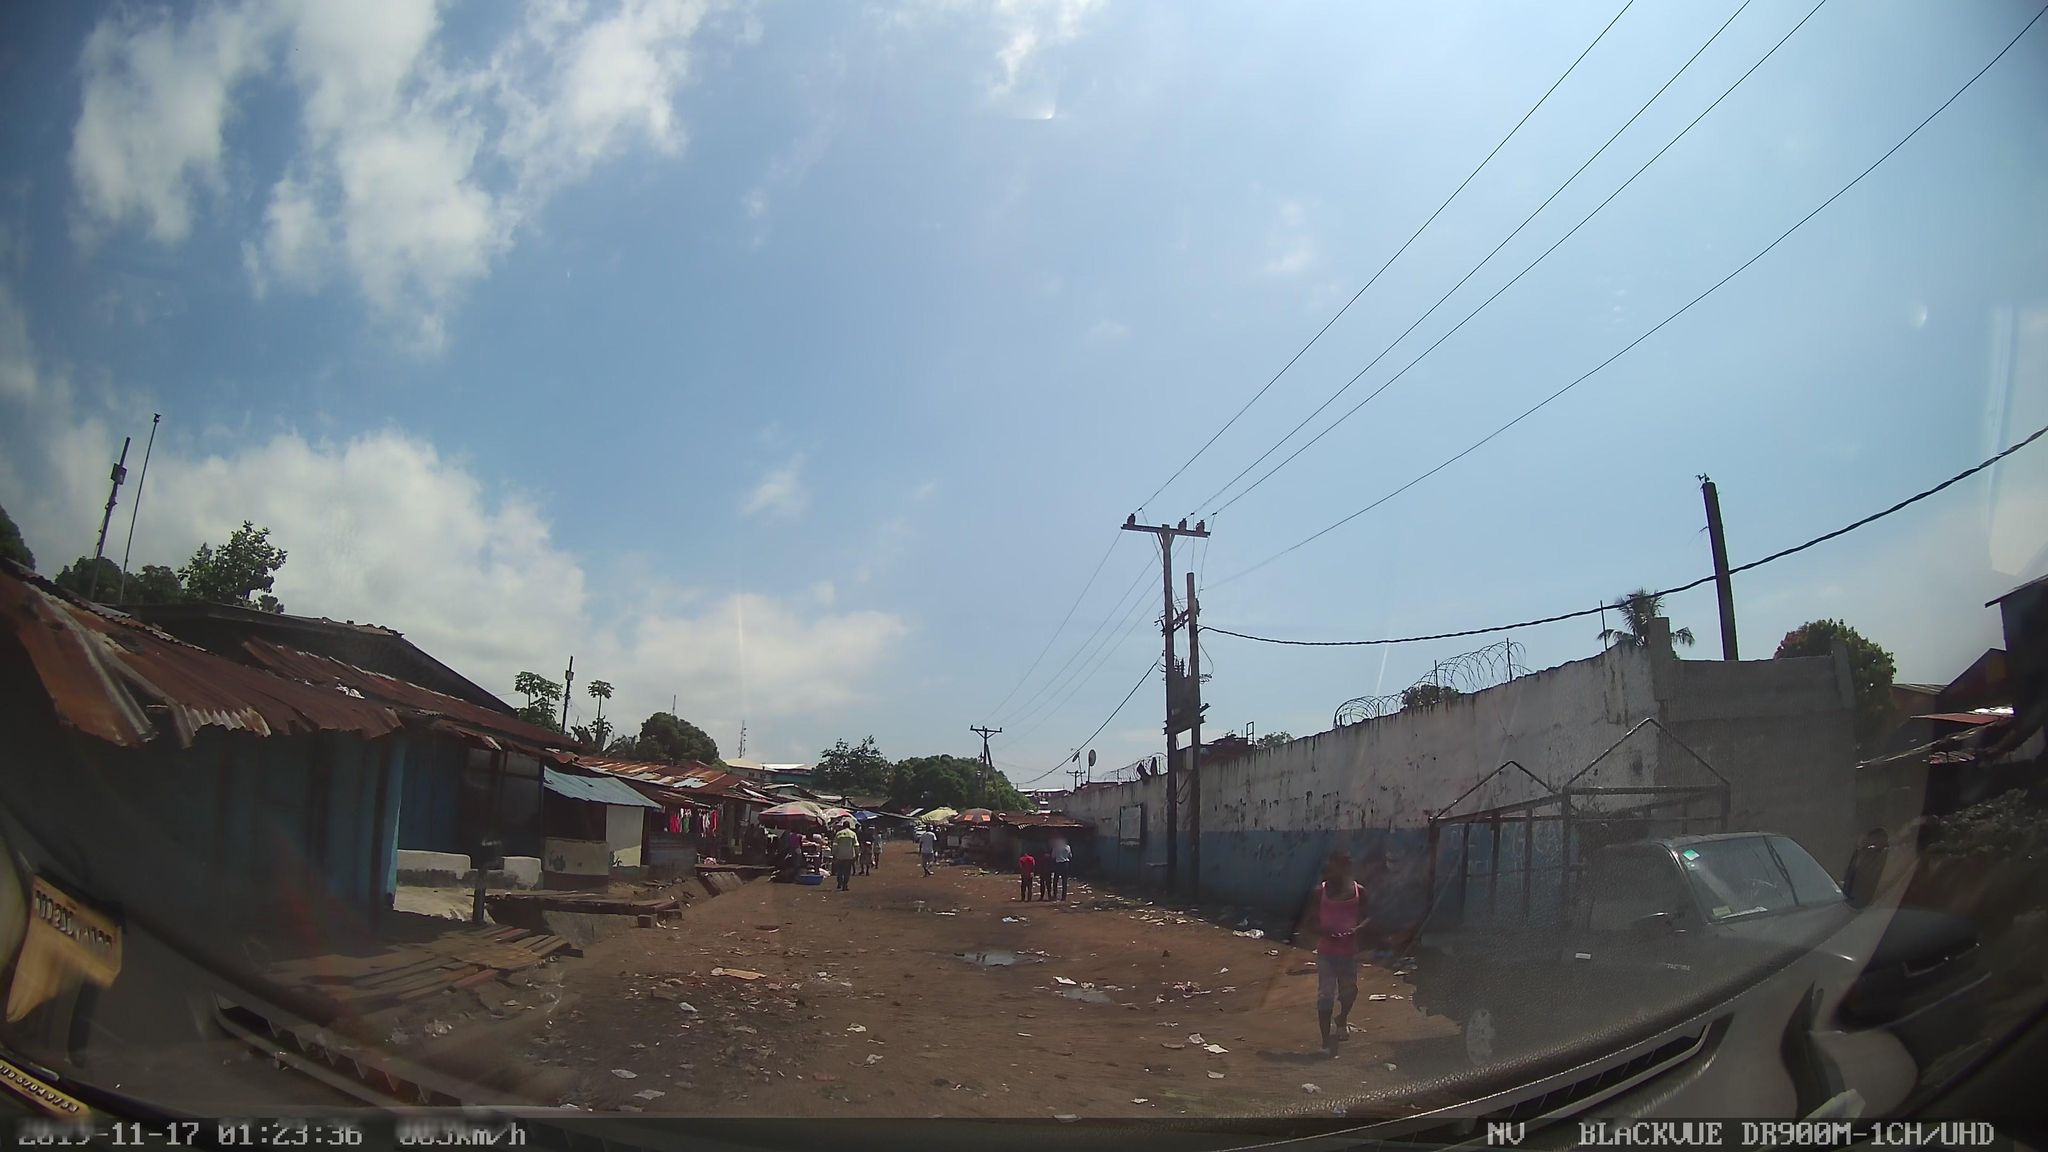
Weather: clear
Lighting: day
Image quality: good
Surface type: driving surface
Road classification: tertiary
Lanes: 2.0
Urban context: urban centre
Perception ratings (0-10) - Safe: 0.24, Lively: 5.83, Beautiful: 1.2, Boring: 8.5, Depressing: 8.79, Wealthy: 0.27